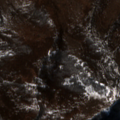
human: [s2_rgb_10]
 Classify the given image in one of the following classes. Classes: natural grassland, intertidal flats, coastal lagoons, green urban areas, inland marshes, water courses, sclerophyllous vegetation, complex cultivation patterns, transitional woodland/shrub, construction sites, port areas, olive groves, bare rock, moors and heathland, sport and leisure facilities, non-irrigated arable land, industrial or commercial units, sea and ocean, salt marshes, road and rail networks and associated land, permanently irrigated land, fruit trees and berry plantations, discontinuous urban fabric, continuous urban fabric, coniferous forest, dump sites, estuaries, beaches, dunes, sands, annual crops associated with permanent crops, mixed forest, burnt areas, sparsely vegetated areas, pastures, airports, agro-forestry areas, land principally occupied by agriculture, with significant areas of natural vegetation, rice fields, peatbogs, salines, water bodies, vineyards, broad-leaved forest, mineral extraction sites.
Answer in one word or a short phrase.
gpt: broad-leaved forest, natural grassland, transitional woodland/shrub, sparsely vegetated areas